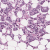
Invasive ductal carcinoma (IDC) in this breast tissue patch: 1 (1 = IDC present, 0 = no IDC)